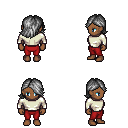
a pixel art fantasy rpg character, female body template, human, dark skin, white long-sleeve shirt, red pants, gray swoop hairstyle, four views (front, back, left, right), 2x2 character sprite sheet, small pixel art, hard edges, no anti-aliasing